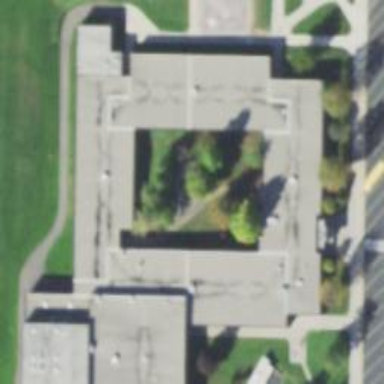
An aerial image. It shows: School building.